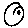
Label: moon